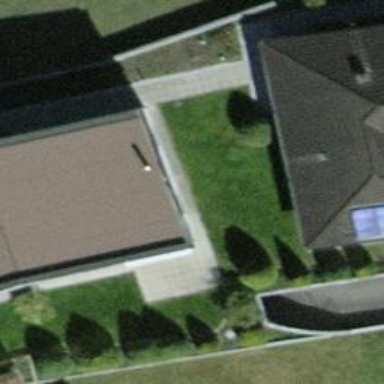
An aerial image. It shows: Semidetached house.